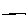
Label: line